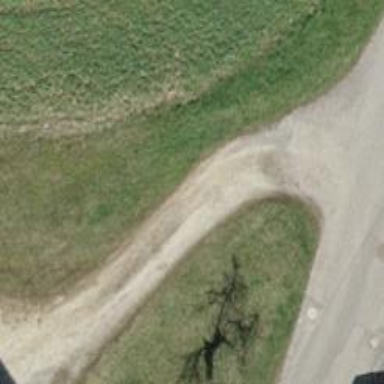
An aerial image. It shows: Driveway.